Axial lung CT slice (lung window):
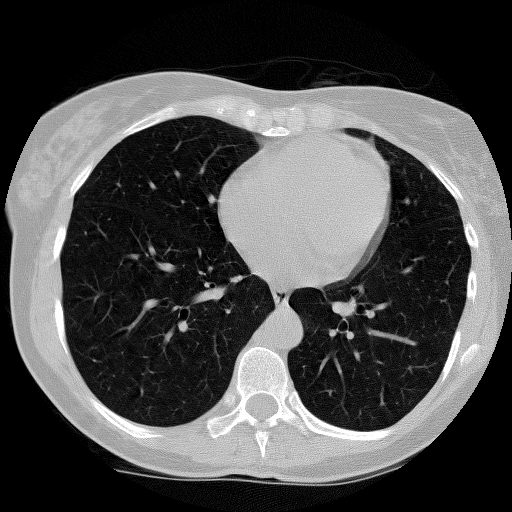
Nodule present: no